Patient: sex F, age 57
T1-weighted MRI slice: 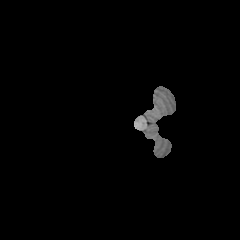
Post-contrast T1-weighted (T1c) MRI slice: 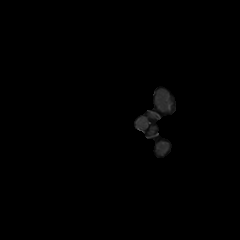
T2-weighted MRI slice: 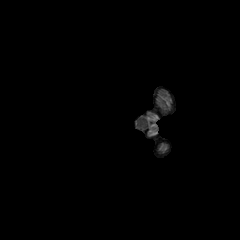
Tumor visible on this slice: no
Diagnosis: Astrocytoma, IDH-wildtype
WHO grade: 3